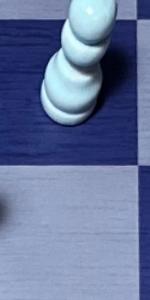
Label: Empty